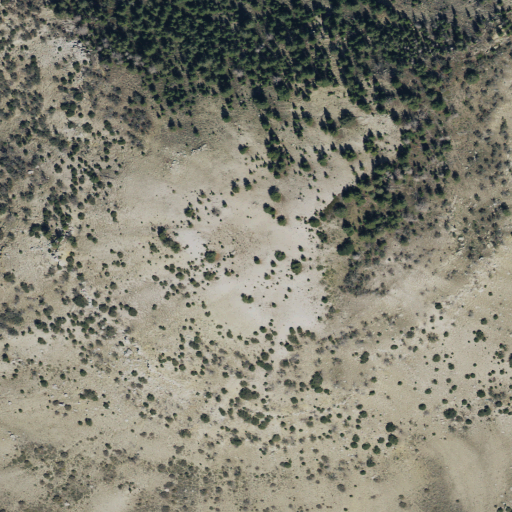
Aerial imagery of mountain in Utah named Wildcat Knolls containing evergreen forest and shrub